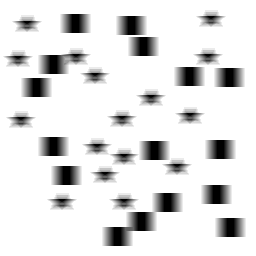
Squares: 16
Triangles: 0
Stars: 16
Total shapes: 32